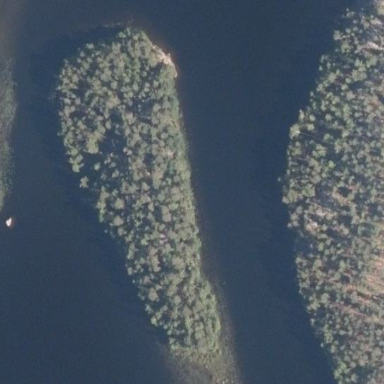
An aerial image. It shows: Islet.